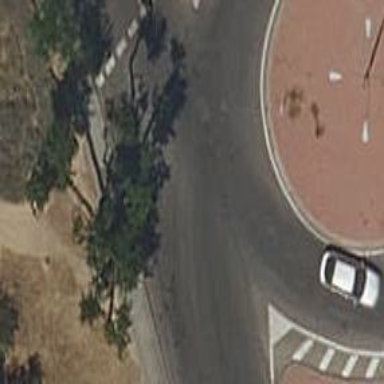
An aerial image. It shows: Tertiary road with asphalt surface leading to roundabout.